Question: I'm creating a form to input data, then I'm having problems creating posts when calling data that is integrated with redux, I fetch API with Axios and I've put it in action.
When I run, I get a pending response while checking it on the network. This causes my laptop to crash. Maybe you can help with the problems I'm having, thank you.
'''
import React, { useEffect, useState } from "react";
import { useDispatch, useSelector } from "react-redux";
import { addTransaction, getListTransaction } from "../actions/TransactionAction.js";
export default function CreateTransaction() {
const [customer, setCustomer] = useState("");
const [income, setIncome] = useState("");
const [sold, setSold] = useState("");
const [id, setId] = useState("");
const dispatch = useDispatch();
const addTransactionResult = useSelector((state) => state.TransactionReducer);
const handleSubmit = (e) => {
e.preventDefault();
dispatch(
addTransaction({
customer: customer,
income: income,
sold: sold,
})
);
};
useEffect(() => {
if (addTransactionResult) {
dispatch(addTransaction());
setCustomer("");
setIncome("");
setSold("");
}
}, [addTransactionResult, dispatch]);
return (
<div className="antialiased">
<p className="font-bold text-base mb-3">Create Transaction</p>
<form>
<input
className="form-input block w-max outline-none p-1 my-1 border"
placeholder="name customer"
type="text"
value={customer}
onChange={(e) => setCustomer(e.target.value)}
/>
<input
className="form-input block w-max outline-none p-1 my-1 border"
placeholder="Income"
type="number"
value={income}
onChange={(e) => setIncome(e.target.value)}
/>
<input
className="form-input block w-max outline-none p-1 my-1 border"
placeholder="Sold Out"
type="number"
value={sold}
onChange={(e) => setSold(e.target.value)}
/>
<button
type="submit"
className="rounded-lg my-4 w-32 text-white text-lg font-bold bg-sky-600 hover:bg-sky-700"
onClick={(e) => handleSubmit(e)}
>
Create
</button>
</form>
</div>
);
}
'''
'''
import axios from "axios";
export const ADD_TRANSACTION = "ADD_TRANSACTION";
export const addTransaction = (data) => {
return (dispatch) => {
dispatch({
type: ADD_TRANSACTION,
payload: {
loading: true,
data: false,
errorMessage: false,
},
});
axios({
method: "POST",
url: "https://my-json-server.typicode.com/fuad-zein/DB-Dashboard-json/order",
timeout: 120000,
data: data,
})
.then((response) => {
dispatch({
type: ADD_TRANSACTION,
payload: {
loading: false,
data: response.data,
errorMessage: false,
},
});
})
.catch((error) => {
dispatch({
type: ADD_TRANSACTION,
payload: {
loading: false,
data: false,
errorMessage: error.message,
},
});
});
};
};
'''
'''
import {
ADD_TRANSACTION,
} from "../../actions/TransactionAction";
const initialState = {
addTransactionResult: false,
addTransactionLoading: false,
addTransactionError: false,
};
const TransactionReducer = (state = initialState, action) => {
switch (action.type) {
case ADD_TRANSACTION:
return {
...state,
addTransactionResult: action.payload.data,
addTransactionLoading: action.payload.loading,
addTransactionError: action.payload.errorMessage,
};
default:
return state;
}
};
export default TransactionReducer;
'''

This is the result when I run my post system.
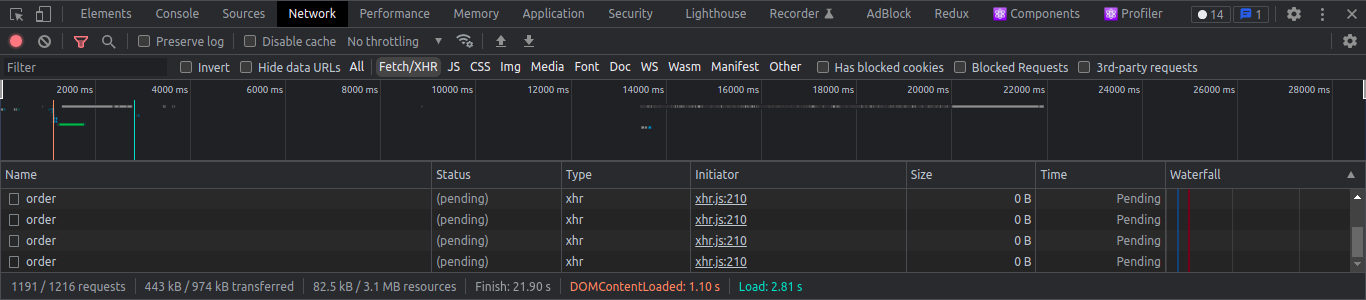
Answer: You can change your dependency in your useUffect by get your list to get data:
'''
useEffect(() => {
if (addTransactionResult) {
dispatch(addTransaction());
setCustomer("");
setIncome("");
setSold("");
}
}, [getListTransaction, dispatch]);
'''